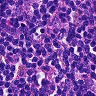
Metastatic tissue present: no